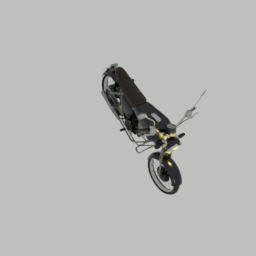
Label: mechanical